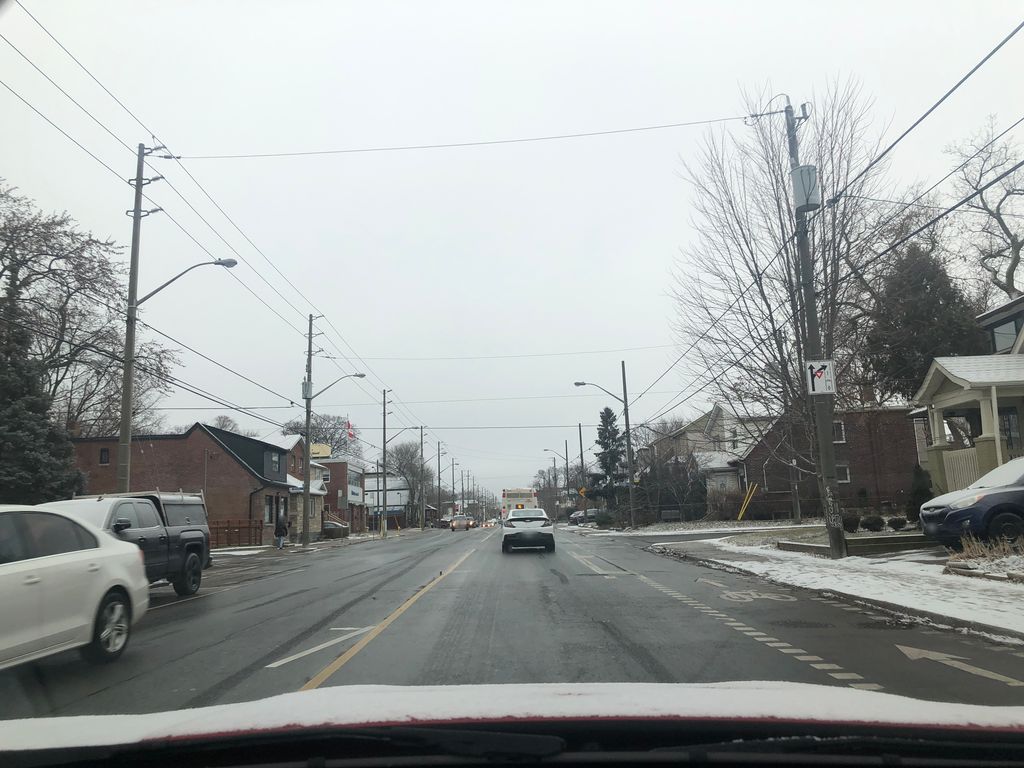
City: toronto